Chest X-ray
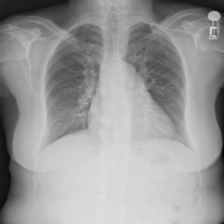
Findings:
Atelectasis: negative
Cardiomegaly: positive
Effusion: negative
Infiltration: negative
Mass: negative
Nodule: positive
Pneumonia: negative
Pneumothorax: negative
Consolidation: negative
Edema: negative
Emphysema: negative
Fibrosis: negative
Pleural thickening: negative
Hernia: negative